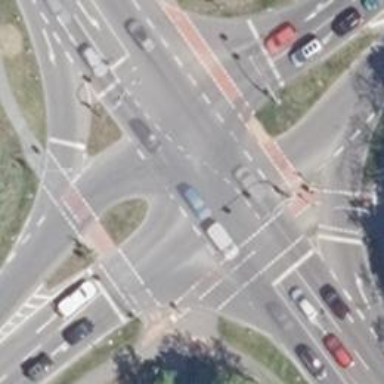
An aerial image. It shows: Road with traffic signals.